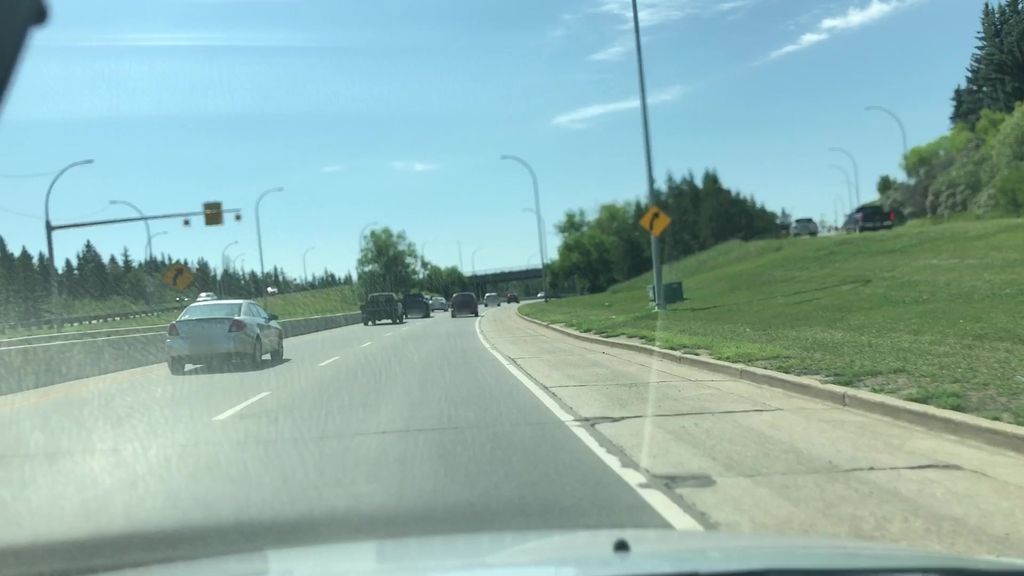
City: edmonton